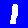
Digit: 1